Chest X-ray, PA view. Patient: 30 years old, sex M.
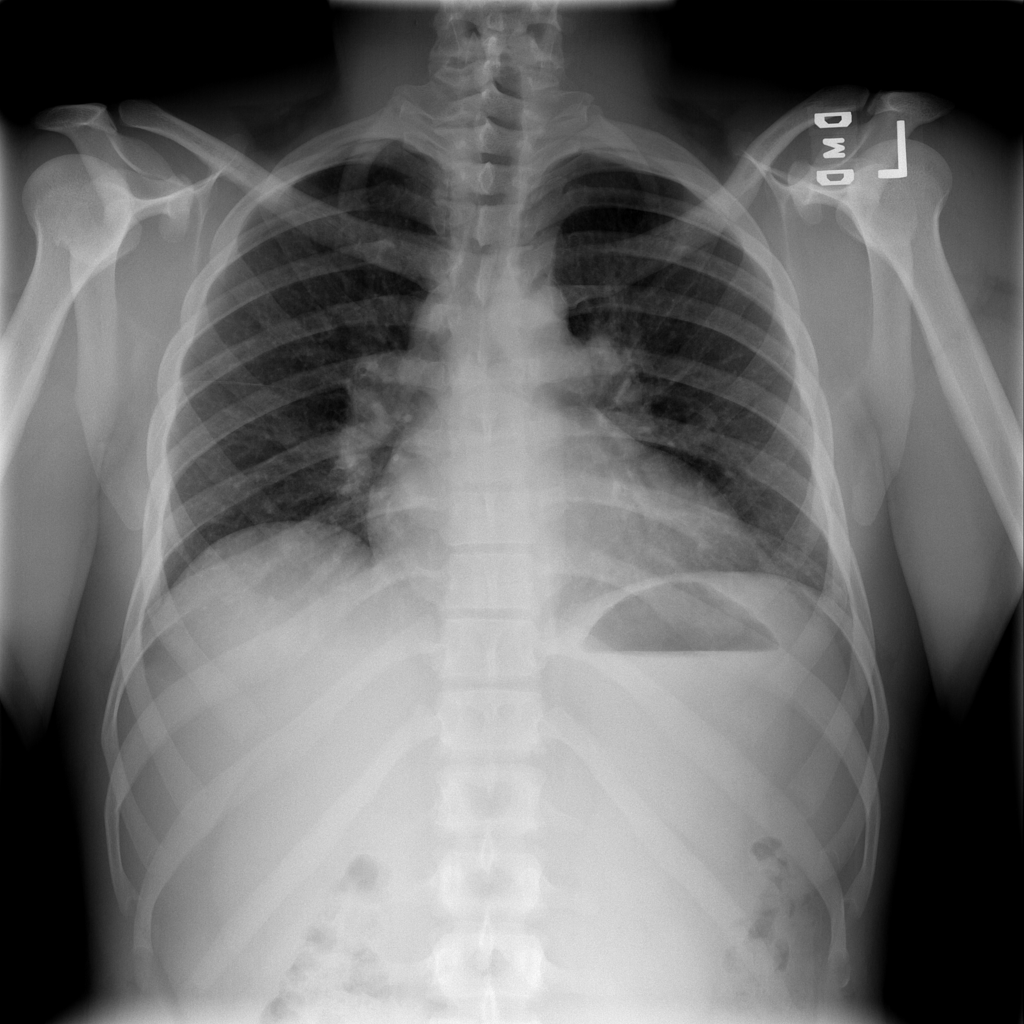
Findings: Cardiomegaly, Effusion